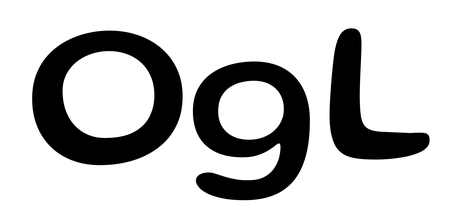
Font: Gluten_Regular